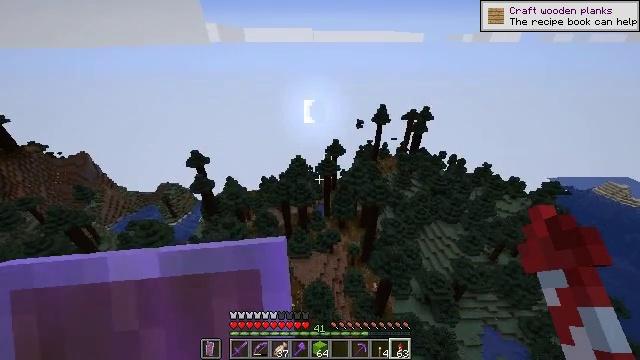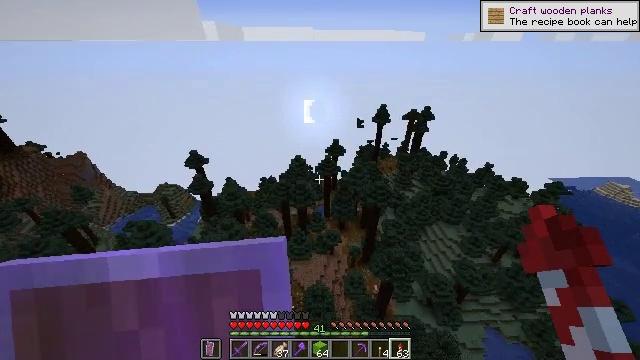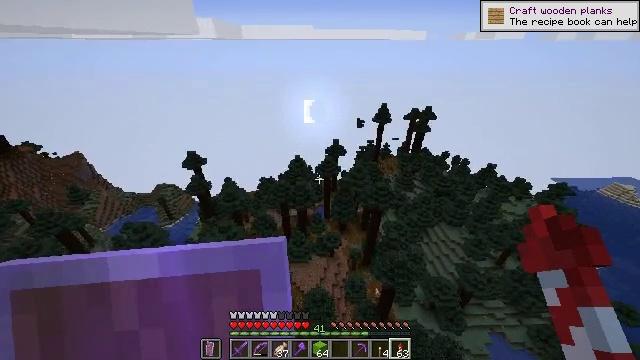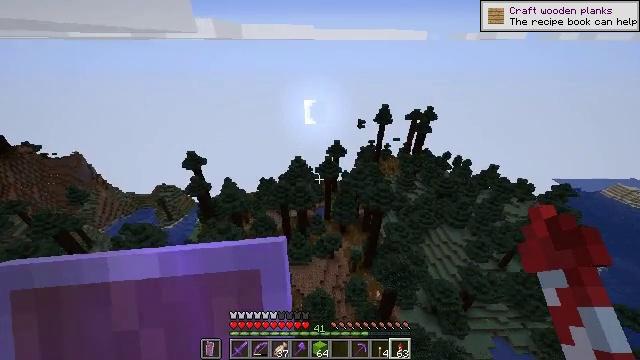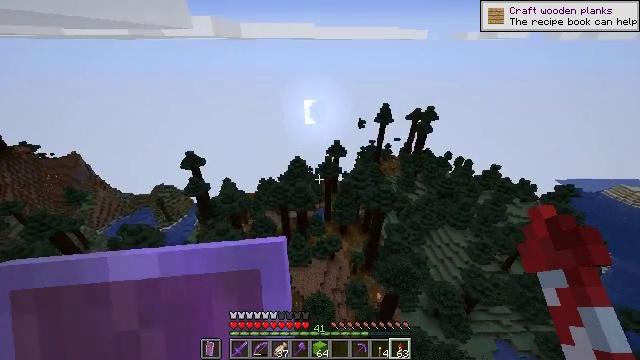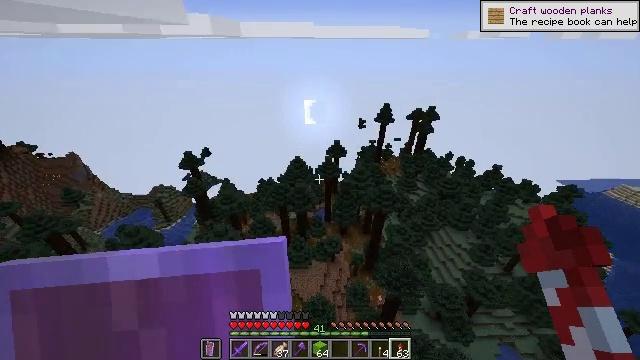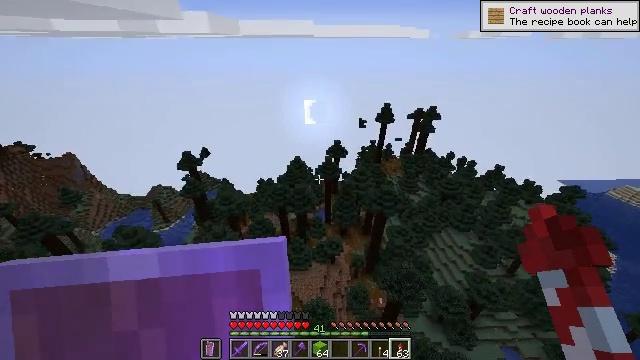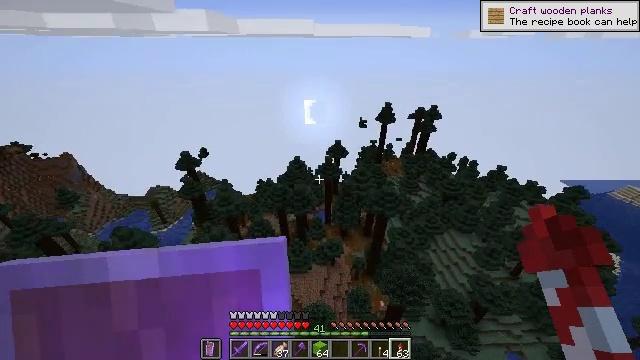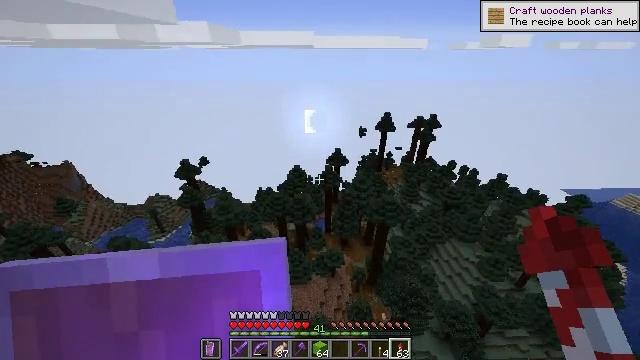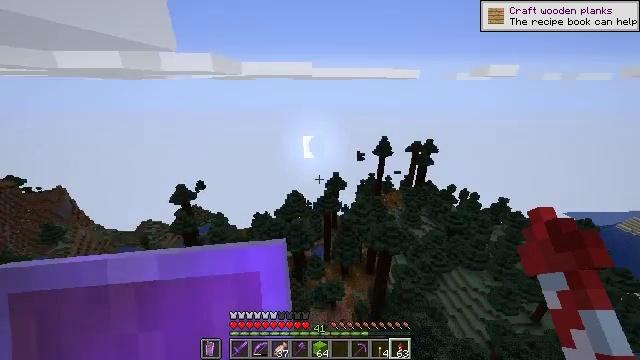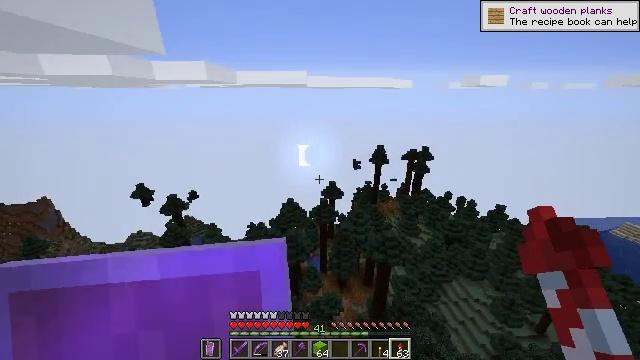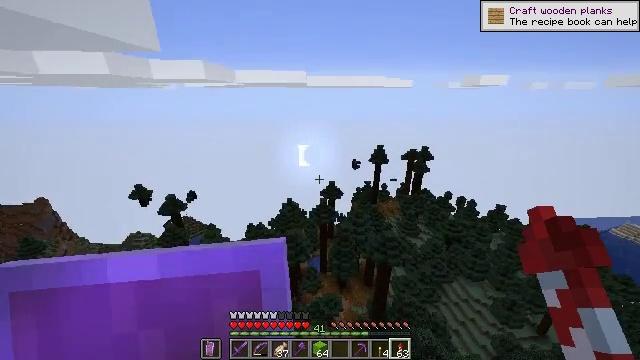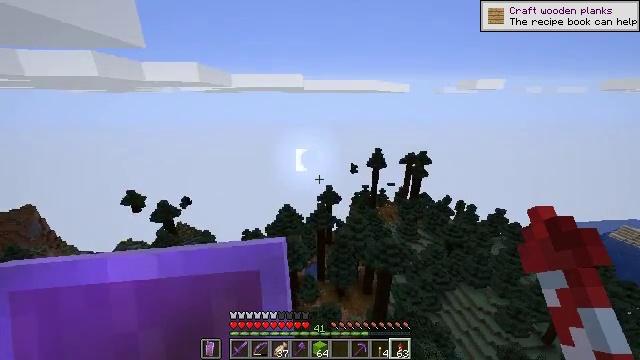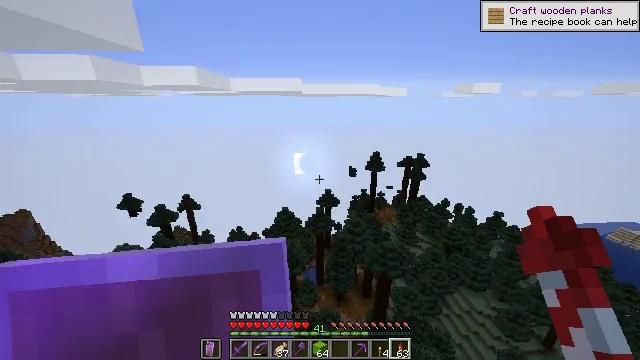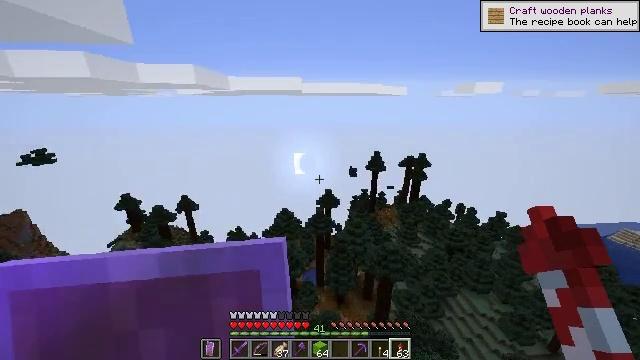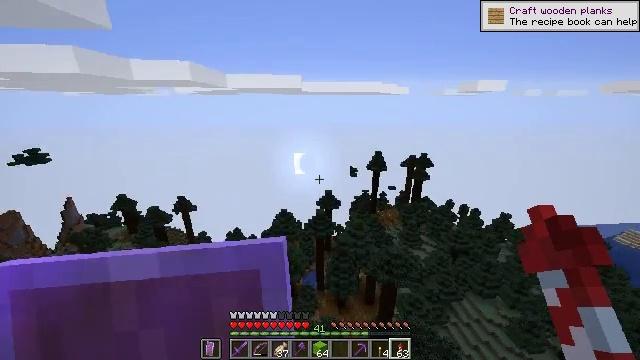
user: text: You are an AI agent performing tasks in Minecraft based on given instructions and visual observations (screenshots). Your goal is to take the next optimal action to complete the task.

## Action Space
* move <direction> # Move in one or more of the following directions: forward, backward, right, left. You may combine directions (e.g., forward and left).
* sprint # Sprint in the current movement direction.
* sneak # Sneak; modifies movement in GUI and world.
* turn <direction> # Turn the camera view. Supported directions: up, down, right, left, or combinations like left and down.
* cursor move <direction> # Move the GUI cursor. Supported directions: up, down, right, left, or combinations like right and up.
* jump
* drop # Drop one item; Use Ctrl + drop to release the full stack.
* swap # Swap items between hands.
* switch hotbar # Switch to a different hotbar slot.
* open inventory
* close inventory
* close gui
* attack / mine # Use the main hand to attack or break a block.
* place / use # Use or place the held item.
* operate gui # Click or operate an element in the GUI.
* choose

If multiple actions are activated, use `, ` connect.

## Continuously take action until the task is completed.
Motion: motion action
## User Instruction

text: Combine two lime wool to craft a lime carpet.
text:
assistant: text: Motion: move forward, sprint
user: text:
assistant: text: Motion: move forward, sprint
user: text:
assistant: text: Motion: move forward, sprint
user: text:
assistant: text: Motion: move forward, sprint
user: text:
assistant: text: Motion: move forward, sprint
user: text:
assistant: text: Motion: move forward, sprint
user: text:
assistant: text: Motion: move forward, sprint
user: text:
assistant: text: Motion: move forward, sprint, turn up
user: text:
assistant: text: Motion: move forward, sprint, turn up
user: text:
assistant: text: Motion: move forward, sprint, turn right and up
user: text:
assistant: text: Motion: move forward, sprint
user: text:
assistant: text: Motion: move forward, sprint, turn up
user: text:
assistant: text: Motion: move forward, sprint
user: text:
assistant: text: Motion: move forward, sprint
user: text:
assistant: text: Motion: move forward, sprint
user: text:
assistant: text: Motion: move forward, sprint
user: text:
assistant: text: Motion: move forward, sprint
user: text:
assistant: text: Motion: move forward, sprint
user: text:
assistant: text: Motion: move forward, sprint, turn left and up
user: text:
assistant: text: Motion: move forward, sprint, turn left
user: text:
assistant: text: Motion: move forward, sprint
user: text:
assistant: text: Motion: move forward, sprint
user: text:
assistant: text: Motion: move forward, sprint
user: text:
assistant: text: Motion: move forward, sprint
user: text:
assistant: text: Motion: move forward, sprint
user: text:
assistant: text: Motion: move forward, sprint
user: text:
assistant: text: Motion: move forward, sprint
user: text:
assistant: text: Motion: move forward, sprint
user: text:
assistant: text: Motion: move forward, sprint
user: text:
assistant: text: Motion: move forward, sprint